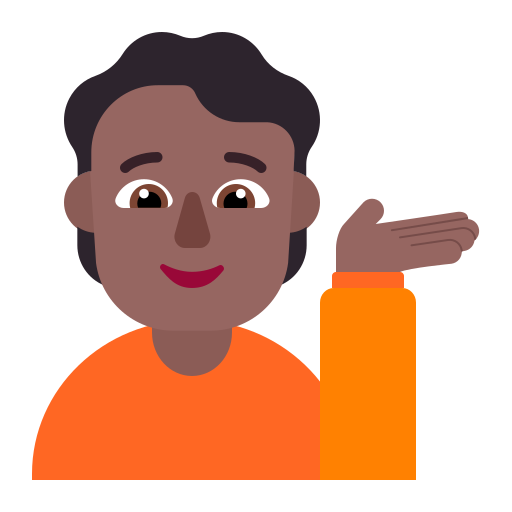
person tipping hand flat  dark